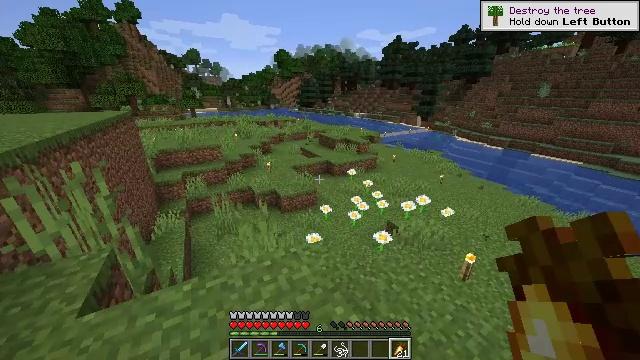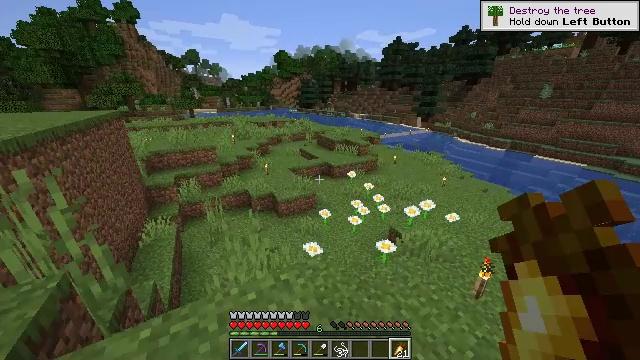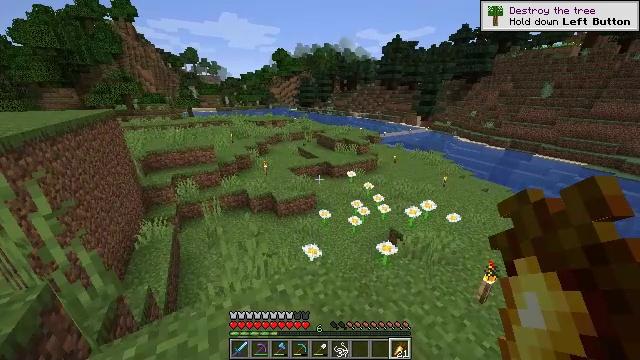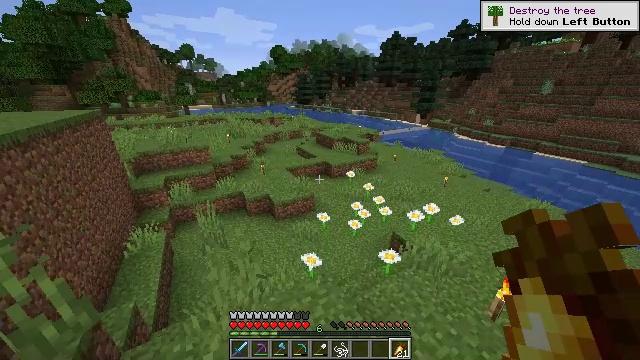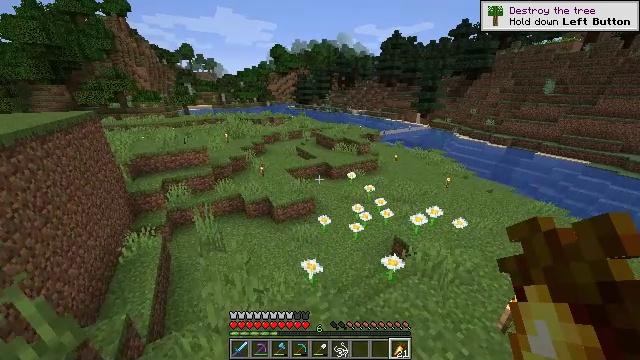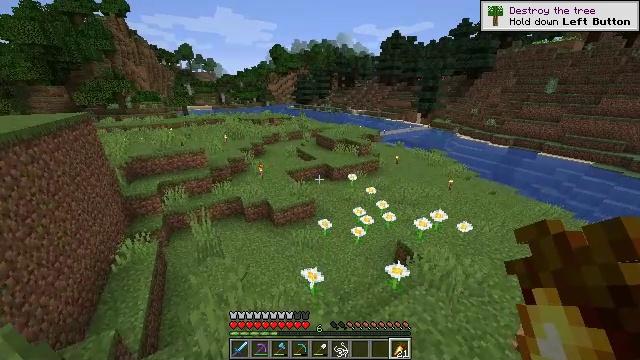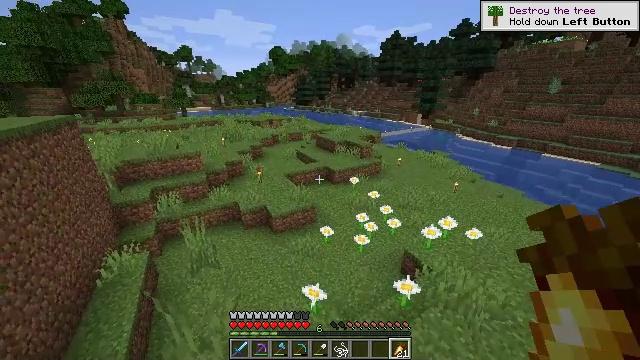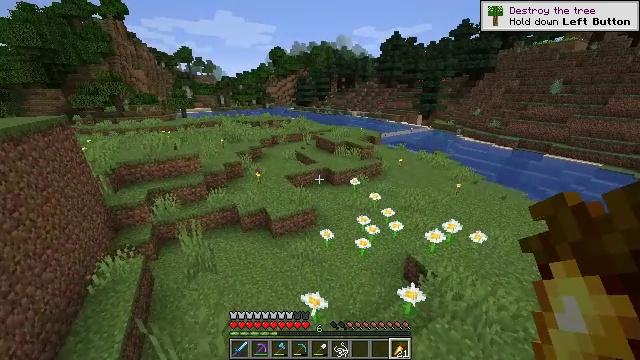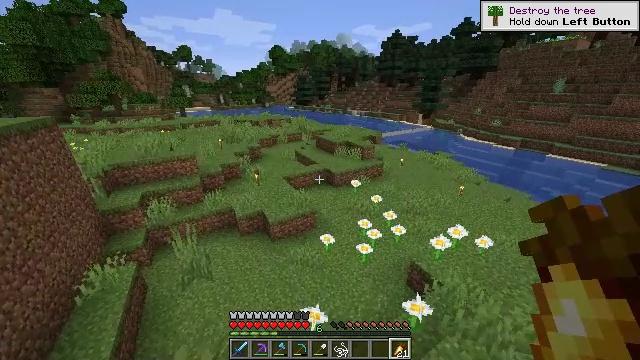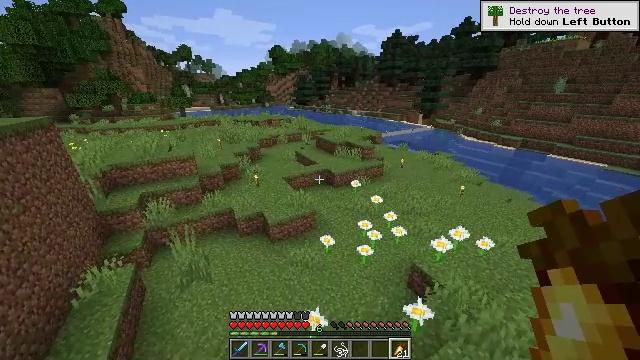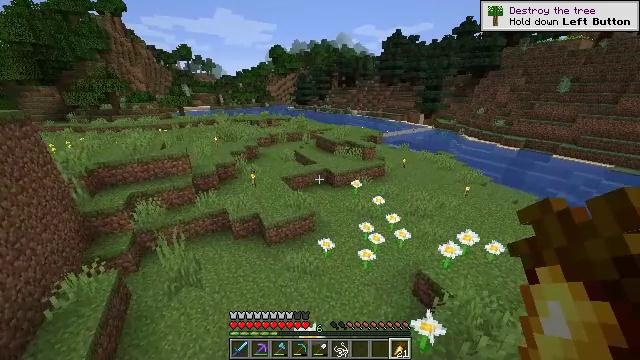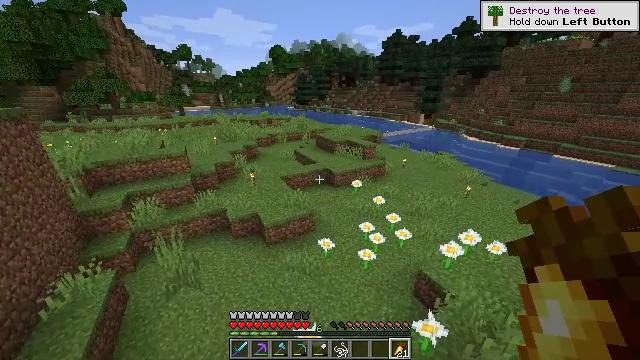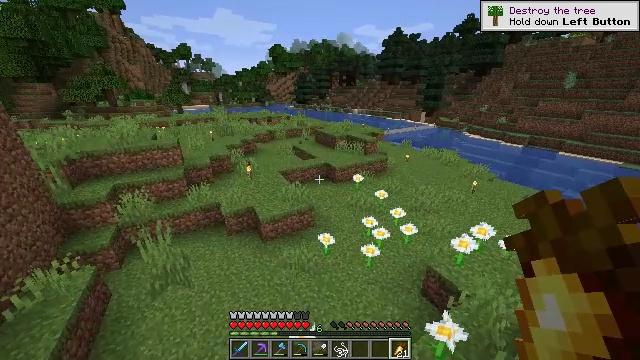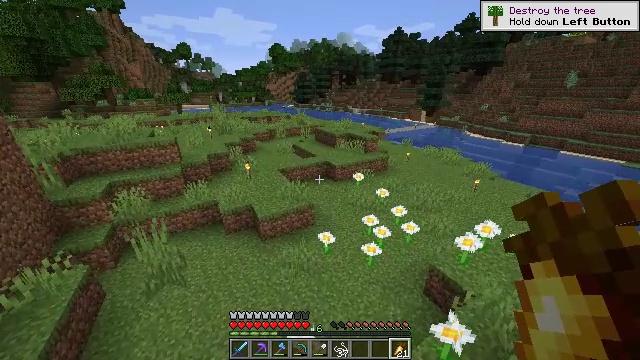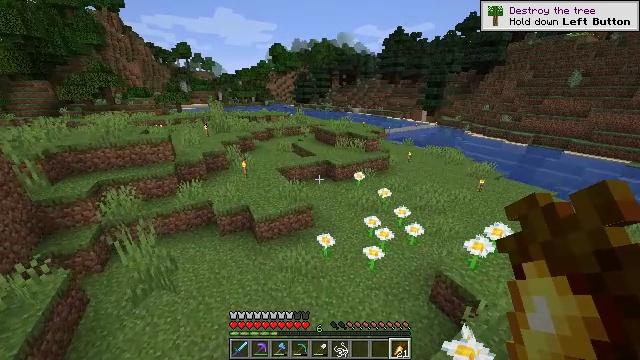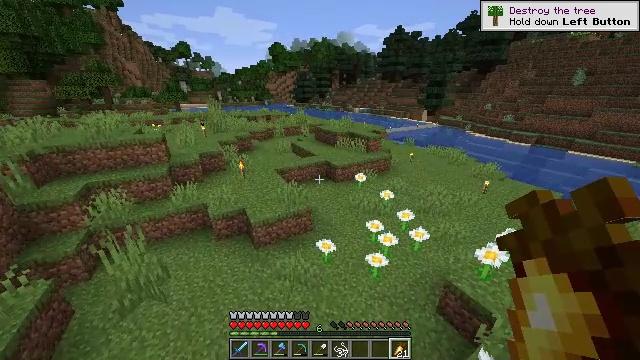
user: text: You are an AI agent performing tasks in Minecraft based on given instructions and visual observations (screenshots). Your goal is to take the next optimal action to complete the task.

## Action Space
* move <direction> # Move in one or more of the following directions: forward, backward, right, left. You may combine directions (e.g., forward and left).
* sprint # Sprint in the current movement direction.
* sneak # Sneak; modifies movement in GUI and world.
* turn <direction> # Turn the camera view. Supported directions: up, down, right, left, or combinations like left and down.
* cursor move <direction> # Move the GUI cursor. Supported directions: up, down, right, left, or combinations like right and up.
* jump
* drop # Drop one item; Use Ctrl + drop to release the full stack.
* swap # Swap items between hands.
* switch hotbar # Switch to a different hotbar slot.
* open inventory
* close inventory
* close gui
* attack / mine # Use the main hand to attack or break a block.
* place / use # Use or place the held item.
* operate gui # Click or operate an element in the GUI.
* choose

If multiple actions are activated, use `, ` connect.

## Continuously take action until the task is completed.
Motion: motion action
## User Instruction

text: Turn regular stone into smooth stone by smelting in the furnace.
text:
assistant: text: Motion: move forward
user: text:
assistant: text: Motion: move forward
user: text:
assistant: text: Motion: move forward
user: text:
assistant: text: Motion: move forward
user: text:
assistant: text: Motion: move forward
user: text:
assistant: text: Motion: move forward
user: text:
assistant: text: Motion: move forward, sprint
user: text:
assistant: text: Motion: move forward, sprint
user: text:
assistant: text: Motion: move forward, sprint
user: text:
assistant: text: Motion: move forward, sprint
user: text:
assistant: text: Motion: move forward, sprint
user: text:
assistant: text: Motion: move forward, sprint
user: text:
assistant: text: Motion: move forward
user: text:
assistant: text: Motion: move forward
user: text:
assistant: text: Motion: move forward
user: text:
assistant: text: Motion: move forward
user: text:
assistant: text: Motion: move forward
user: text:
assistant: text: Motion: move forward
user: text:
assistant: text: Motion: move forward
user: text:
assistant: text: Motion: move forward
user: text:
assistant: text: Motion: move forward
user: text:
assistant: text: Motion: move forward
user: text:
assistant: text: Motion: move forward
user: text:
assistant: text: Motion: move forward
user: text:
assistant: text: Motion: move forward
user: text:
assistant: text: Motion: move forward
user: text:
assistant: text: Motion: move forward
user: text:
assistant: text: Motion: move forward
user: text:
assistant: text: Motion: move forward
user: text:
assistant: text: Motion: move forward